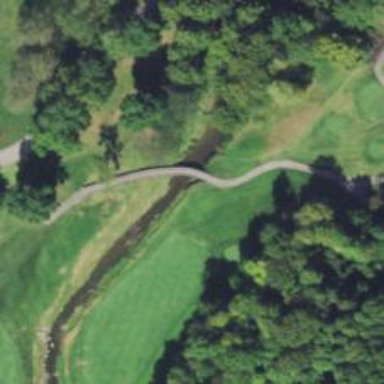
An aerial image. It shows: Footway road with bridge crossing over golf path.